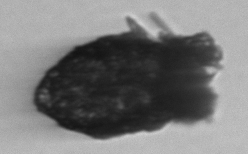
Label: Stenosemella_pacifica